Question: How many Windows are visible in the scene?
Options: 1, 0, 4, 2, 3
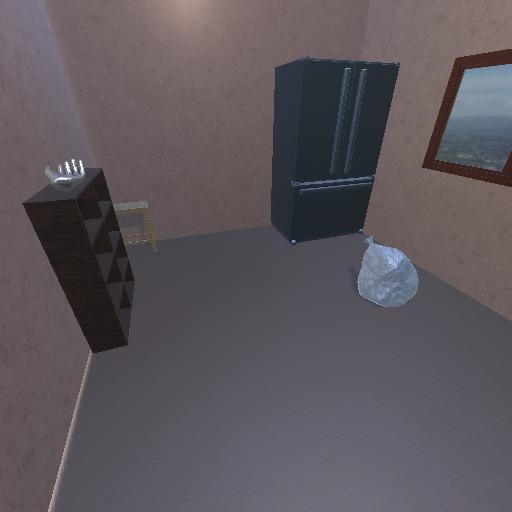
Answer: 1